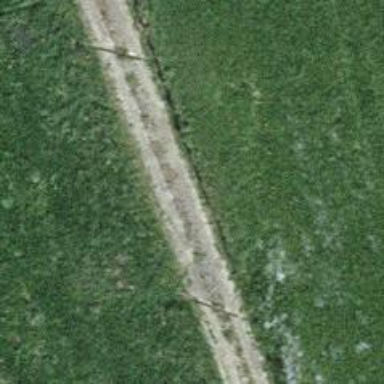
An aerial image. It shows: Gravel track with grade4 track type.